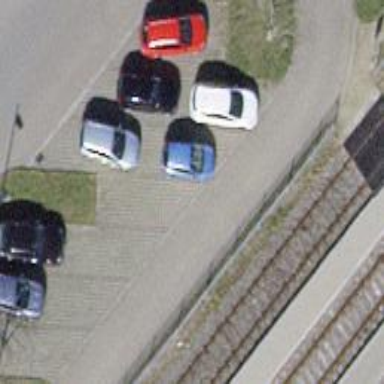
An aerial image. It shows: Car-sharing service available at this location.